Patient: sex M, age 57
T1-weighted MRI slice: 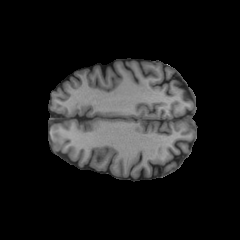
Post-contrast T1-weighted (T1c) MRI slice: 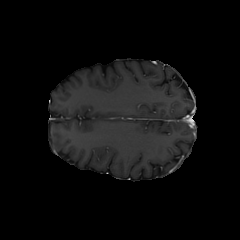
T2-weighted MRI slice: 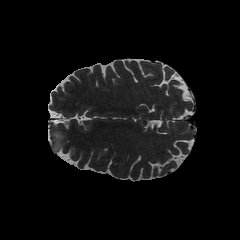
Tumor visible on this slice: yes
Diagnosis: Oligodendroglioma, IDH-mutant, 1p/19q-codeleted
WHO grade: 2